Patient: sex F, age 54
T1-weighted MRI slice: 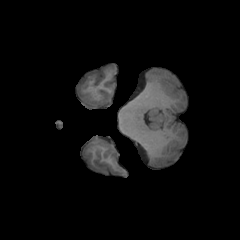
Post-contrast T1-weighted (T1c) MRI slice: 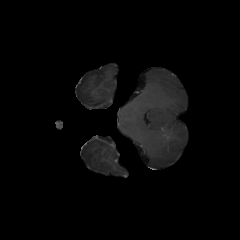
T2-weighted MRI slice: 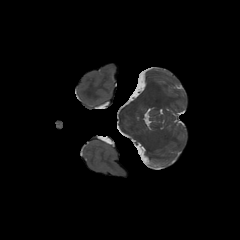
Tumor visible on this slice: no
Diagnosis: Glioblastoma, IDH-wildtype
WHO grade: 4